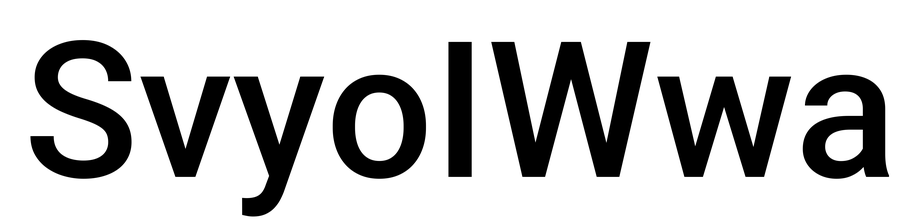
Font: Roboto_Medium